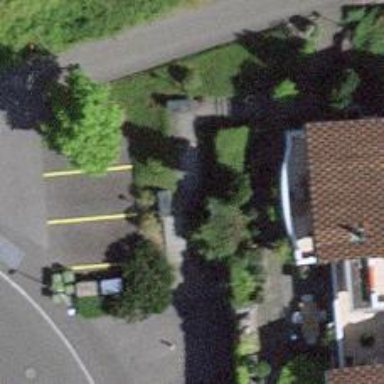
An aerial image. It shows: Road with steps.